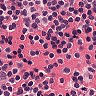
Metastatic tissue present: no